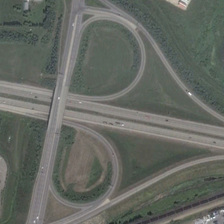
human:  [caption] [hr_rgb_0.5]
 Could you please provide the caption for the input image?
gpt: many green trees and meadows are near a viaduct .

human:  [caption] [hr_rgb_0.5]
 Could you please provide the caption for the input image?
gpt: many green trees and meadows are near a viaduct .

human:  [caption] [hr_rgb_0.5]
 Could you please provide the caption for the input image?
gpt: many green trees and meadows are near a viaduct .

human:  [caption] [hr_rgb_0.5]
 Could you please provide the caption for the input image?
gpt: many green trees and meadows are near a viaduct .

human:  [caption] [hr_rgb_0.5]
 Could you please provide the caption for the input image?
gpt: many green trees and meadows are near a viaduct .